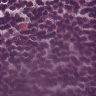
Metastatic tissue present: no